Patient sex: M
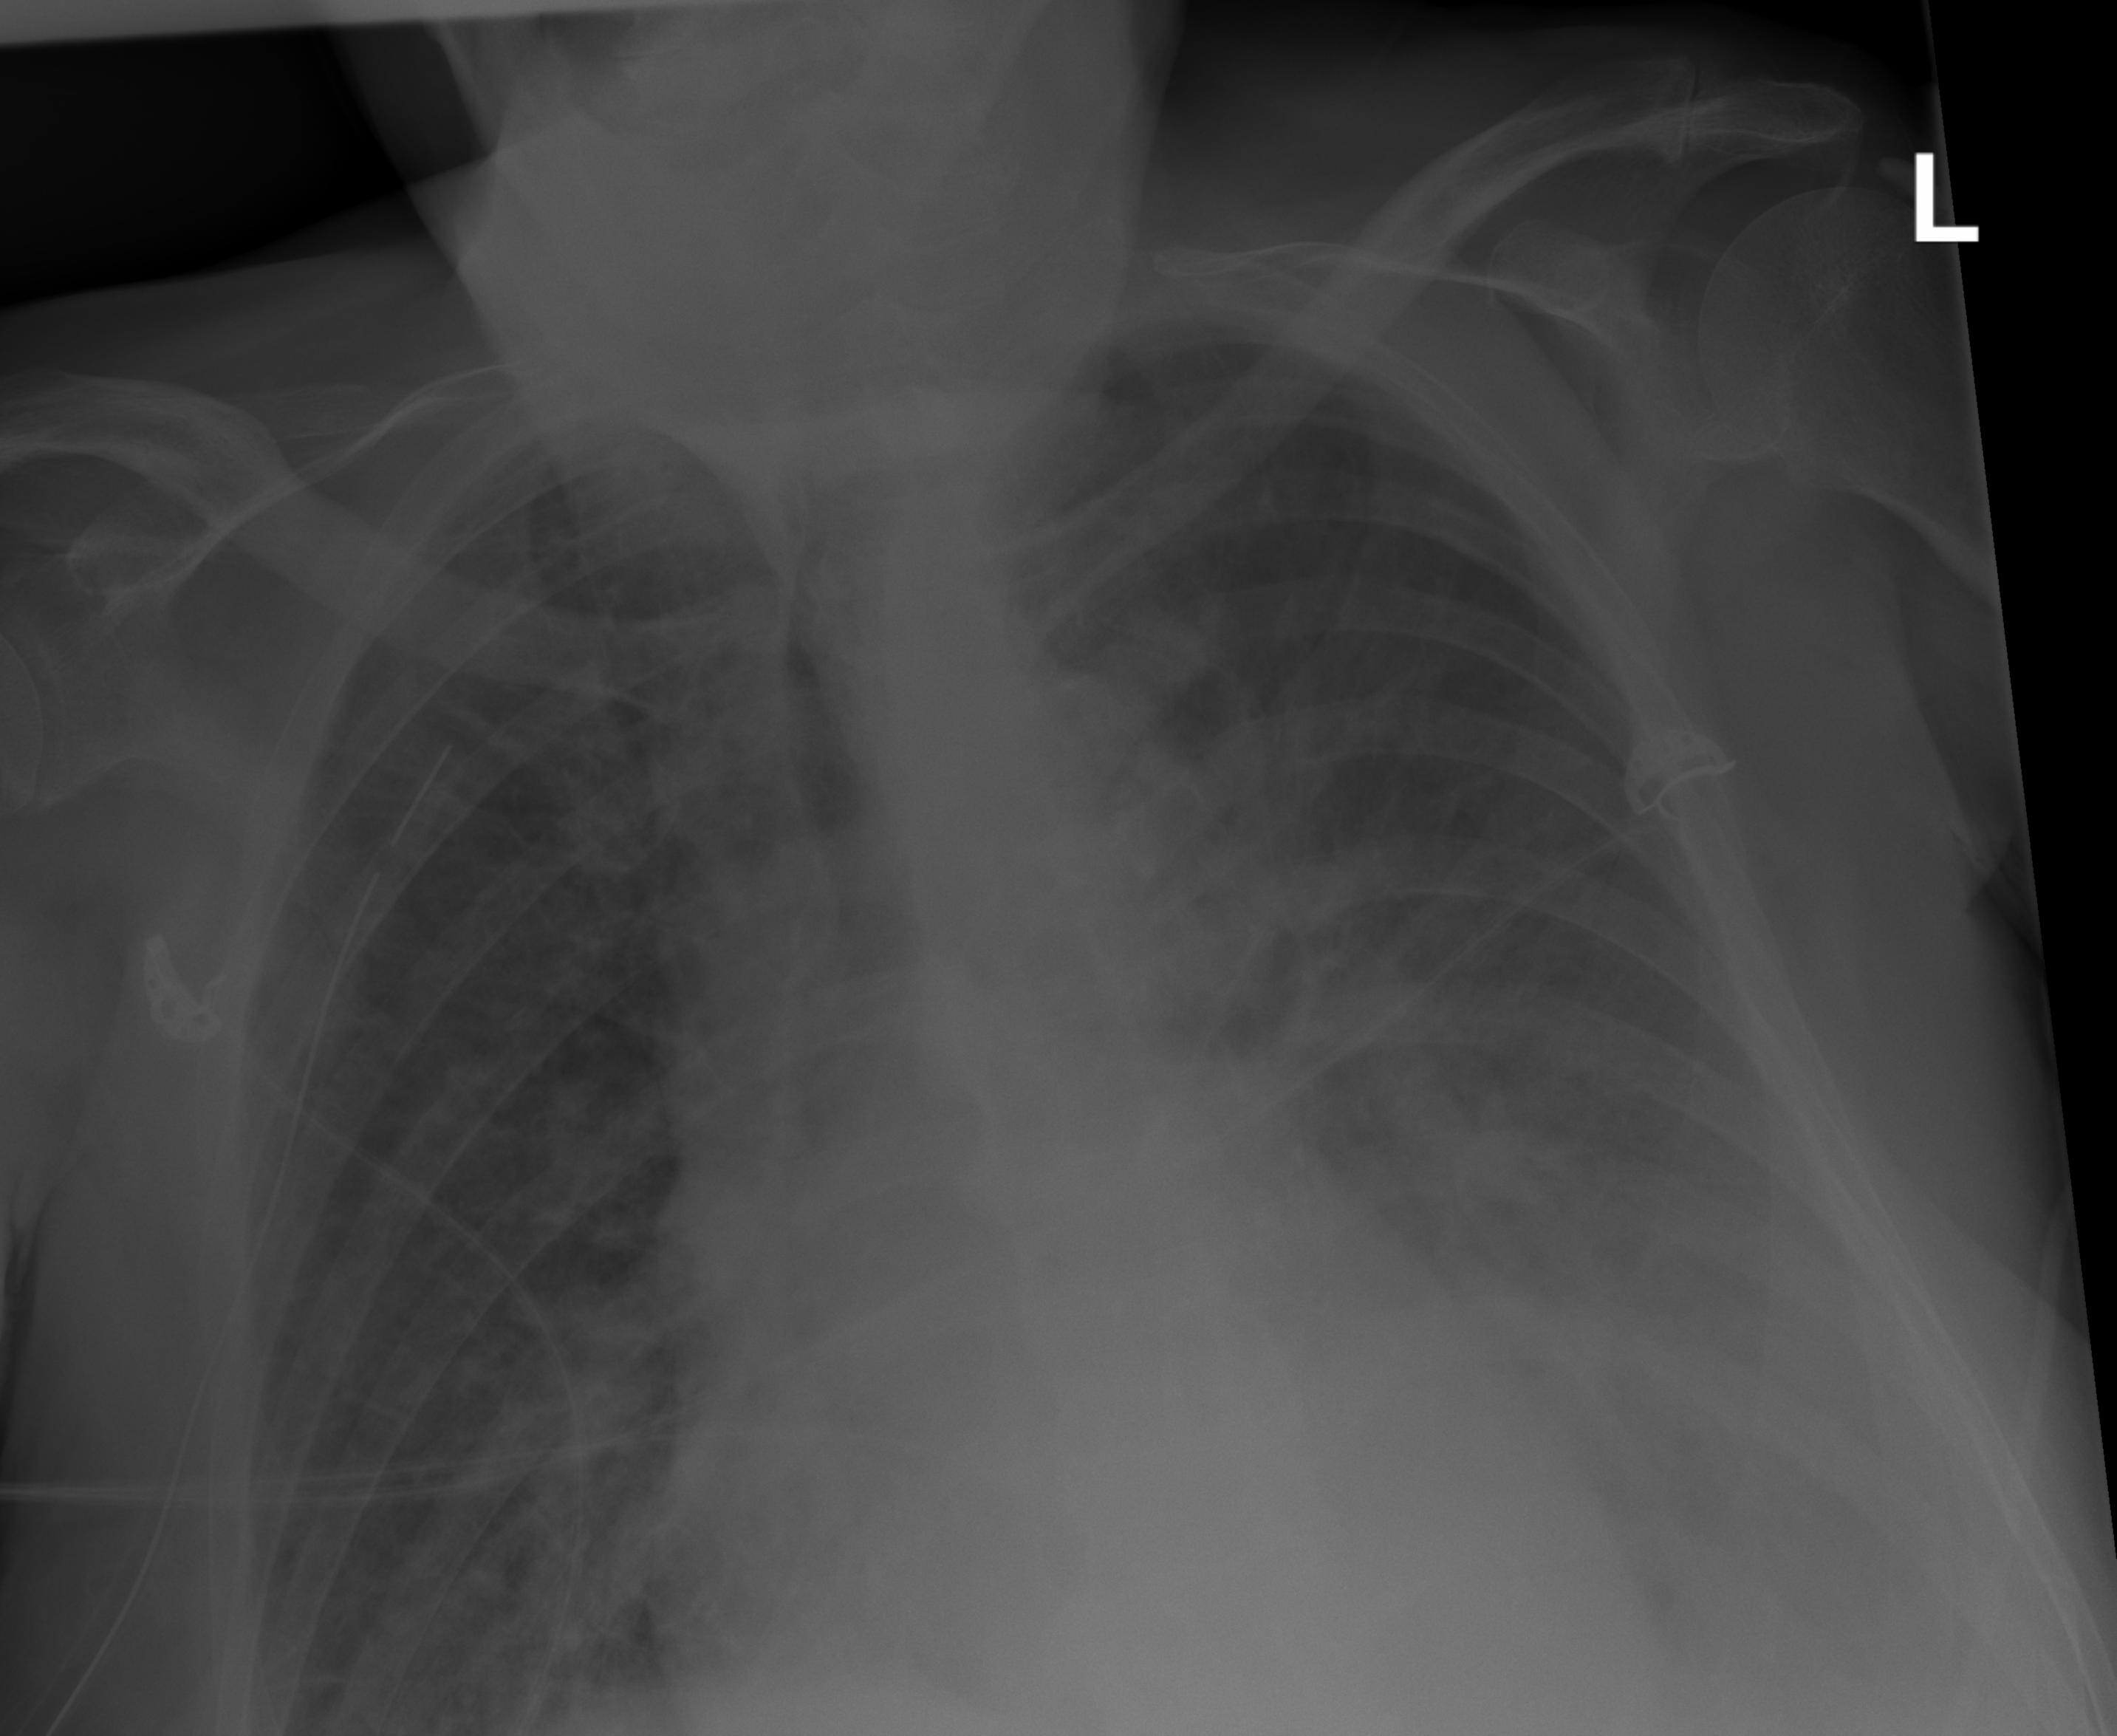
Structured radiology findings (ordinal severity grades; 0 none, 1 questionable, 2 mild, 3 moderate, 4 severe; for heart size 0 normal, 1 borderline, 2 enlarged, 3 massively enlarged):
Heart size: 1
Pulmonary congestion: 0
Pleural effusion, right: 2
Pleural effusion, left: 3
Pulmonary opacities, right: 0
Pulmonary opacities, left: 0
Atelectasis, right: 2
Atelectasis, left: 2